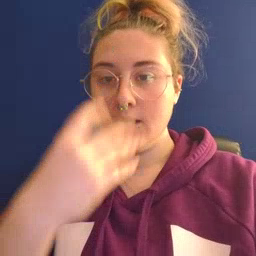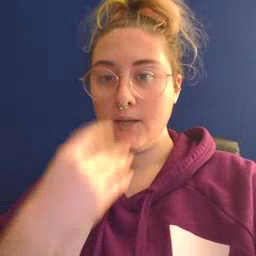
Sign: sleep